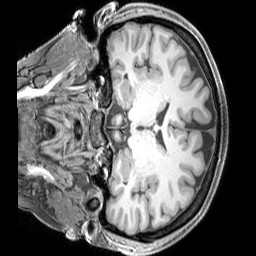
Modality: T1w
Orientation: coronal
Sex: female
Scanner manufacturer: siemens
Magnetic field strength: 3 T
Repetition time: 2.3 s
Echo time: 0.00226 s